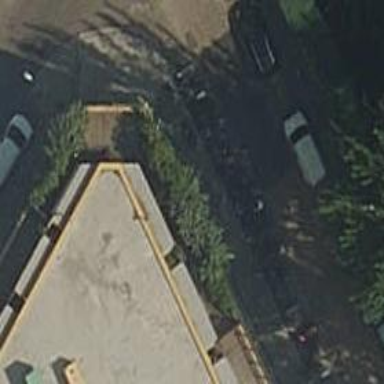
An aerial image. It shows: Motorcycle parking facility.